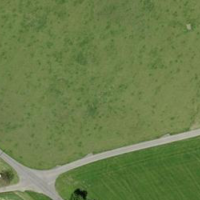
EUNIS habitat code: 52
Species observed at this site:
Juglans regia